Question: What's the UIControl used in this pic?
Is it a UITableView with another control on the bottom?
Thanks

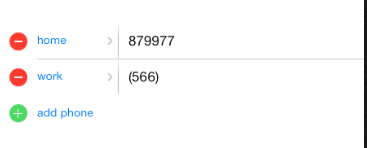
Answer: I bet this is a 'UITableView' with a custom cell for the Add Phone button.